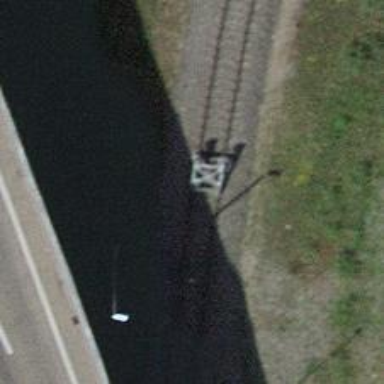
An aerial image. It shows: Railway buffer stop.